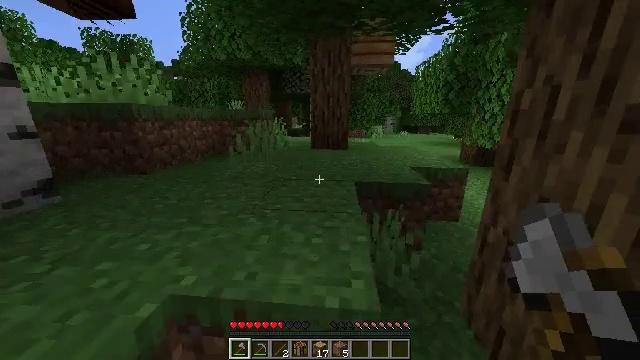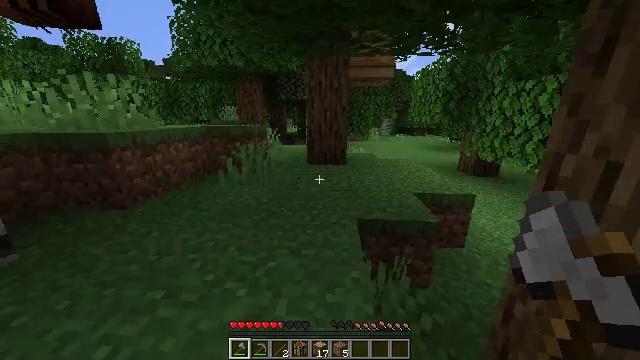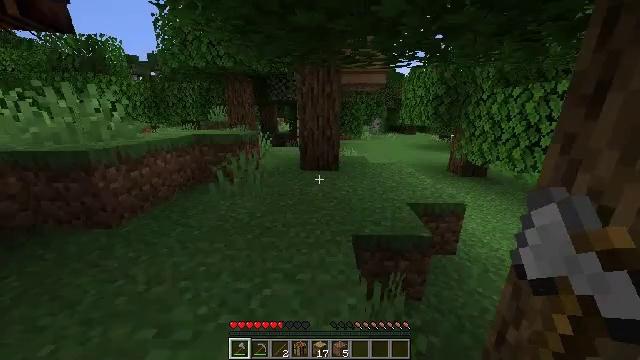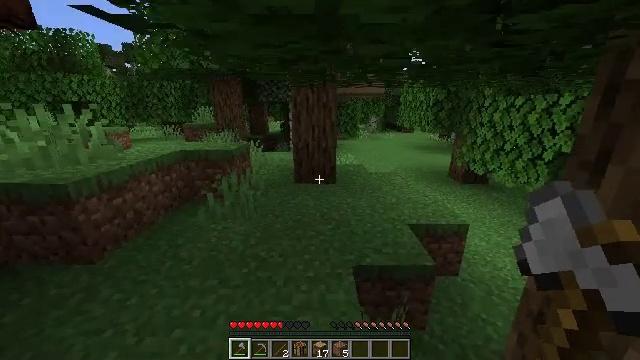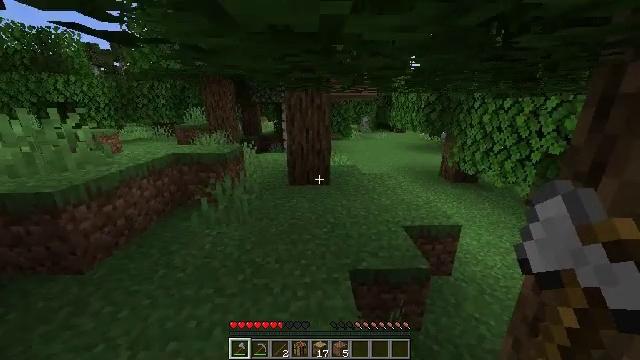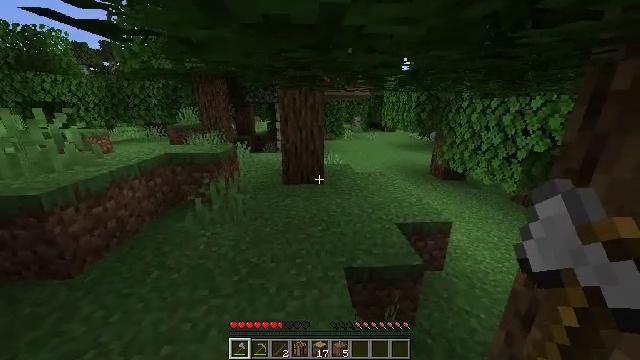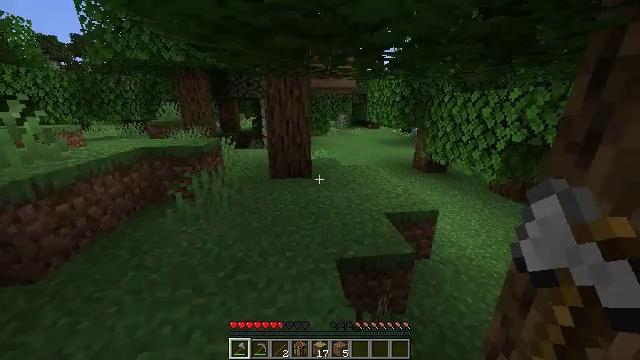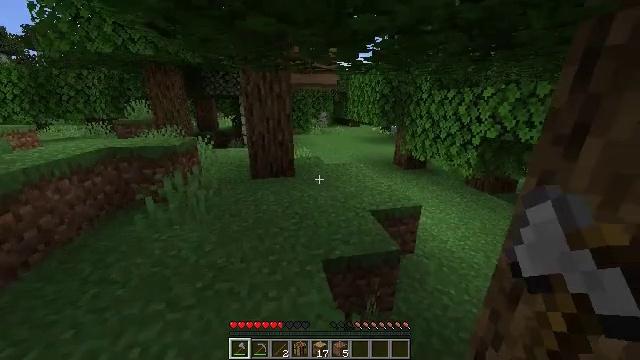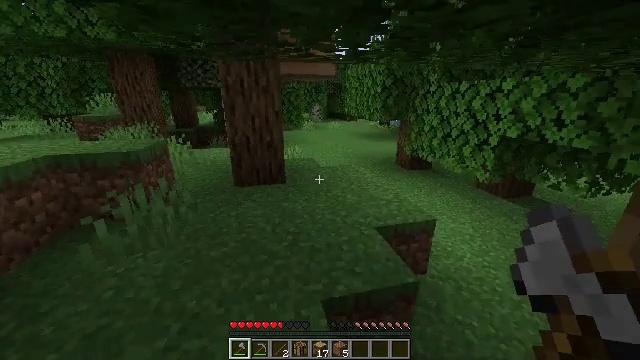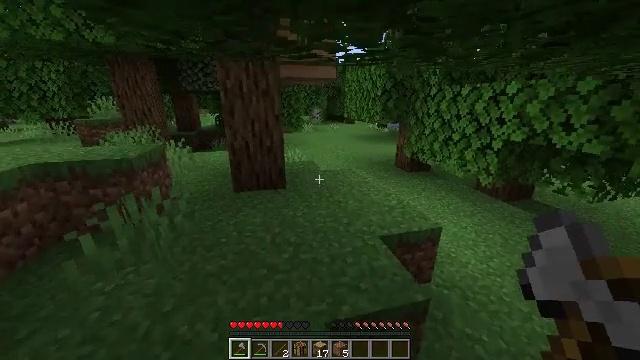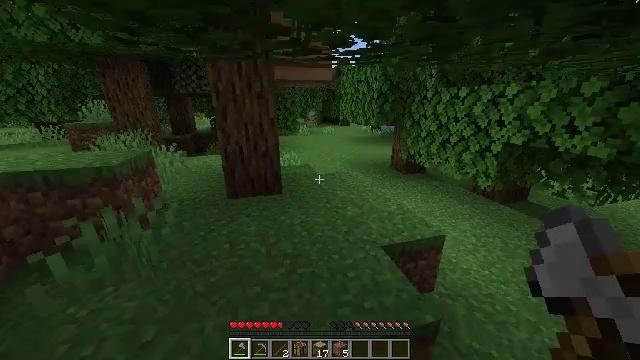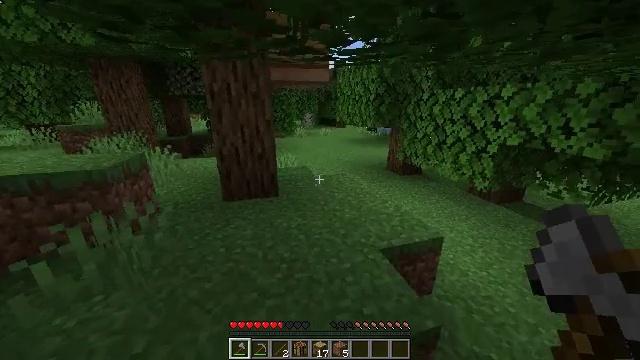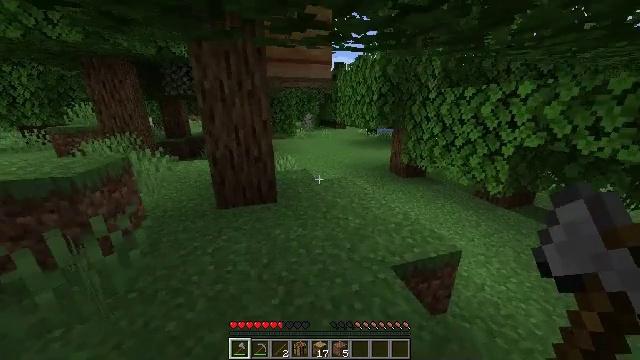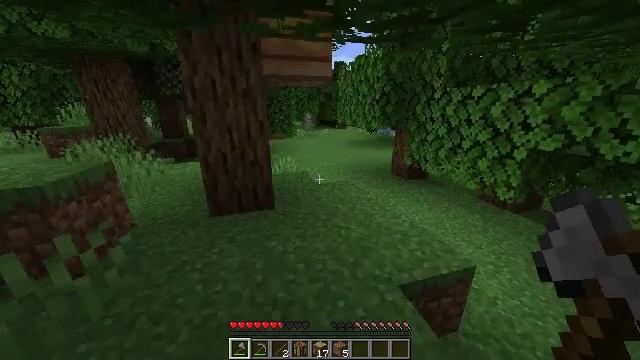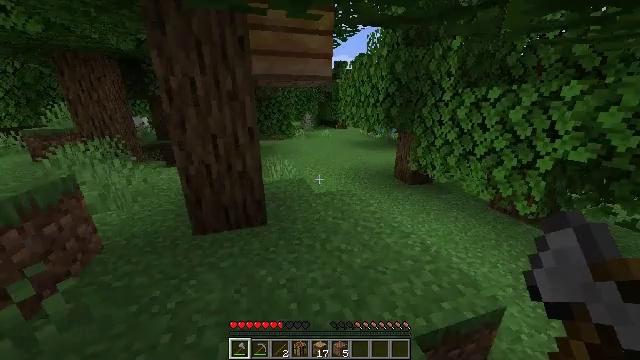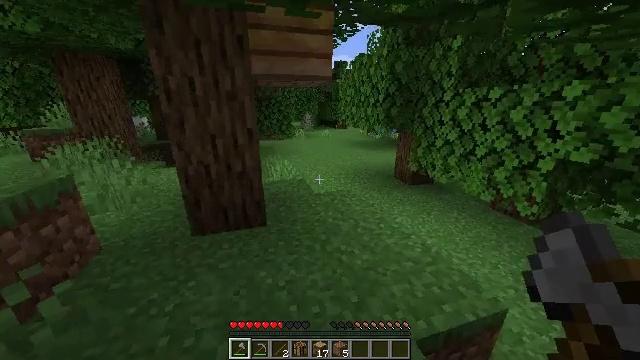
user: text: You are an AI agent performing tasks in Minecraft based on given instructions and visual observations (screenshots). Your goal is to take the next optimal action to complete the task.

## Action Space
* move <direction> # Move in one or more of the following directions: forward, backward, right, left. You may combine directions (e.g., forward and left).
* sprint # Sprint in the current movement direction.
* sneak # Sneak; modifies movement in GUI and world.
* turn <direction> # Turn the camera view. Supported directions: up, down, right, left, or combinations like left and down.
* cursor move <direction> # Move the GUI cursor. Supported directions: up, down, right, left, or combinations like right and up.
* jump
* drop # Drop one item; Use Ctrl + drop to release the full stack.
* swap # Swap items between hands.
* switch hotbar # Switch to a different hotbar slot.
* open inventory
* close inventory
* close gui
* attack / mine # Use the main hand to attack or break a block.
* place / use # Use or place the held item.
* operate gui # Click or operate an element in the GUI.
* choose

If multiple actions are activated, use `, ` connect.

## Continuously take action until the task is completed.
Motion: motion action
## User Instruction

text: Put out the fire.
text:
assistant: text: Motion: move forward, sprint, turn right, jump
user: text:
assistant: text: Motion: move forward, sprint, turn right, jump
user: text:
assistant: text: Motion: move forward, sprint, turn right, jump
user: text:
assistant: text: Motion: move forward, sprint, turn right
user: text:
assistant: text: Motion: move forward, sprint, turn right
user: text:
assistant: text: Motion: move forward, sprint, turn right
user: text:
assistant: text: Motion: move forward, sprint, turn right
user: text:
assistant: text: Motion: move forward, sprint, turn right
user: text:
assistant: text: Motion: move forward, sprint
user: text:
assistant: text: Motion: move forward, sprint, turn right
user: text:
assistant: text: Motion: move forward, sprint
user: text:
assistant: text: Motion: move forward, sprint
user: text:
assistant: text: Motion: move forward, sprint
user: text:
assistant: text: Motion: move forward, sprint
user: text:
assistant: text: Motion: move forward, sprint
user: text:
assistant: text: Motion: move forward, sprint
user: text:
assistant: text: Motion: move forward, sprint
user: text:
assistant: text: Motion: move forward, sprint
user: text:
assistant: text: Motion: move forward, sprint, turn right
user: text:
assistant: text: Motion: move forward, sprint, turn right
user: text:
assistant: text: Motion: move forward, sprint
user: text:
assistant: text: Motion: move forward, sprint
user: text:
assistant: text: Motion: move forward, sprint
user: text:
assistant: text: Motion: move forward, sprint
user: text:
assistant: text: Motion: move forward, sprint, turn left and up
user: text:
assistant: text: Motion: move forward, sprint, turn left and up
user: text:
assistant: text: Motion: move forward, sprint, turn left and up
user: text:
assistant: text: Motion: move forward, sprint, turn left, jump
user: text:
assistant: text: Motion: move forward, sprint, jump
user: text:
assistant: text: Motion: move forward, sprint, jump